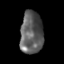
Tissue: skin
Cell type: Epithelial cells
Senescence score: 0.2816
Nuclear area (px): 939
Mean DAPI intensity: 94.559